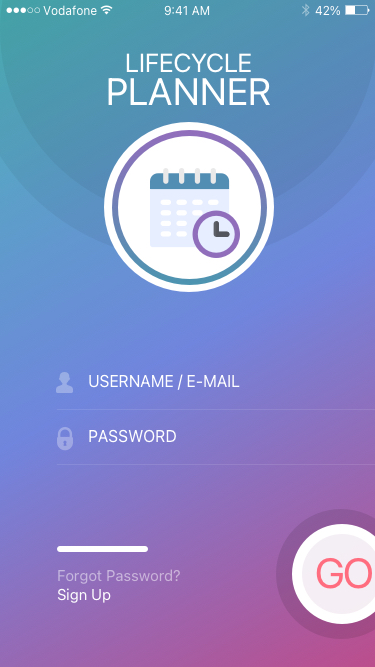
Text in this UI design:
Forgot Password?
Sign Up
GO
USERNAME / E-MAIL
PASSWORD
LIFECYCLE
PLANNER